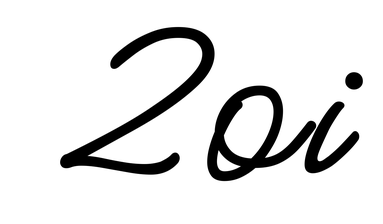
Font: MeowScript-Regular